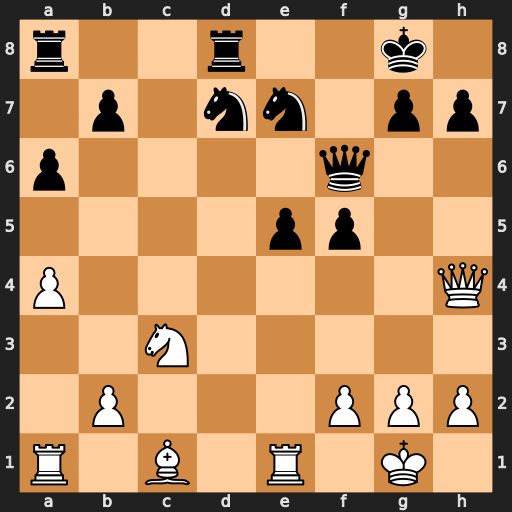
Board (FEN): r2r2k1/1p1nn1pp/p4q2/4pp2/P6Q/2N5/1P3PPP/R1B1R1K1
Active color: w
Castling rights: -
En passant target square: -
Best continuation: Bg5 Qf7 Bxe7